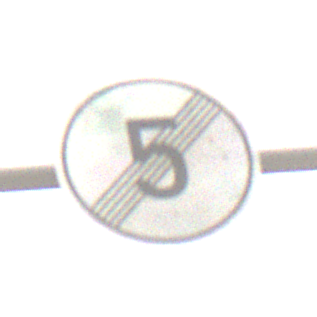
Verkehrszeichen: EndeGeschwindigkeit5
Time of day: MorningAfternoon
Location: Outdoor (Nature)
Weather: Overcast
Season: NotSpecified
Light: Natural